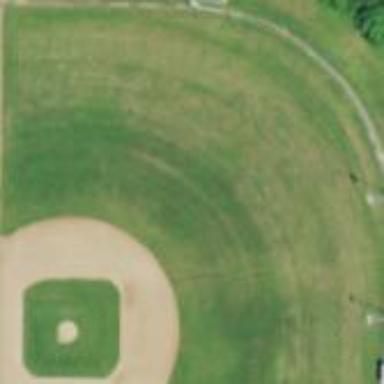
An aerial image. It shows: Baseball pitch for leisure land activities.